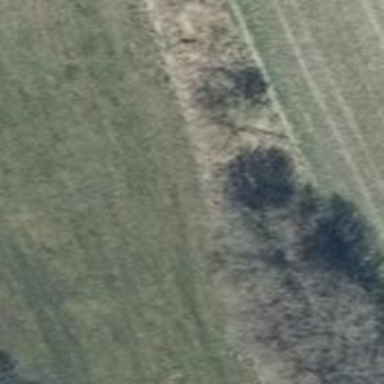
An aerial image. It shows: Row of deciduous broadleaved trees.